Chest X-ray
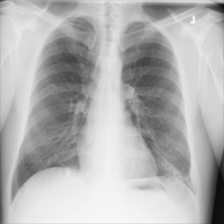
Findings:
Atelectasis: negative
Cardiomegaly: negative
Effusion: negative
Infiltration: positive
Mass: negative
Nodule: negative
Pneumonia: positive
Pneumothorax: negative
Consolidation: negative
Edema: negative
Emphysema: negative
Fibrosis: negative
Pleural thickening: negative
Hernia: negative